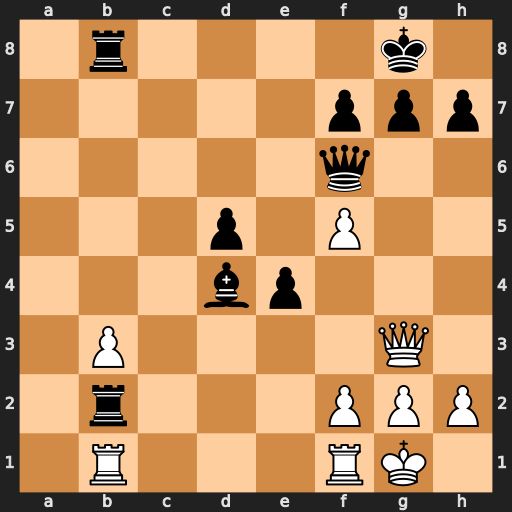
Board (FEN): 1r4k1/5ppp/5q2/3p1P2/3bp3/1P4Q1/1r3PPP/1R3RK1
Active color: w
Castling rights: -
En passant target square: -
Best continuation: Qxb8+ Qd8 Qxd8#